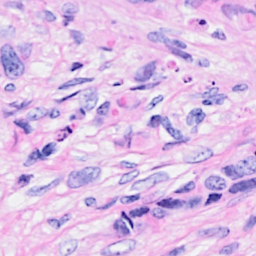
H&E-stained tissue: Breast